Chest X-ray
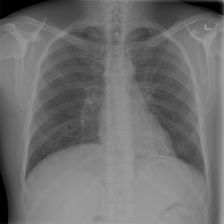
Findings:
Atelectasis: negative
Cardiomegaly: negative
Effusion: negative
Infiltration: positive
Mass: negative
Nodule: negative
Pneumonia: negative
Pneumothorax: negative
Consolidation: negative
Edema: negative
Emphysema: negative
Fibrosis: negative
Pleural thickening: negative
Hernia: negative